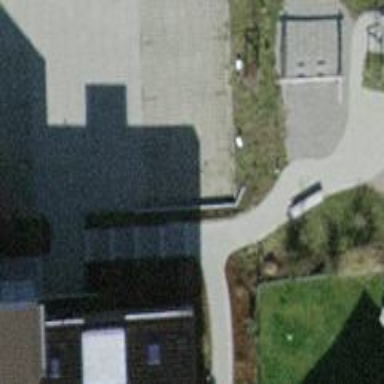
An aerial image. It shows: Set of concrete steps.